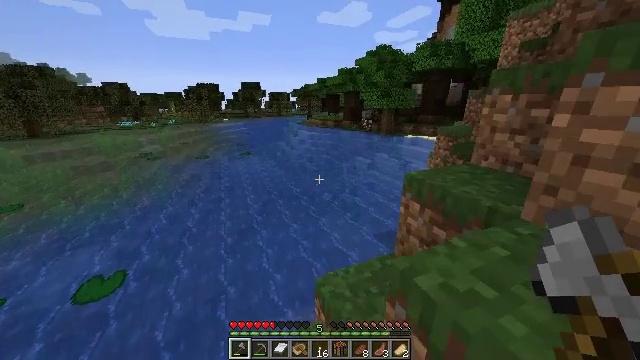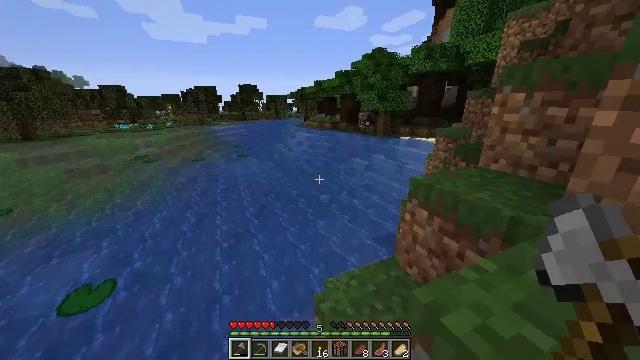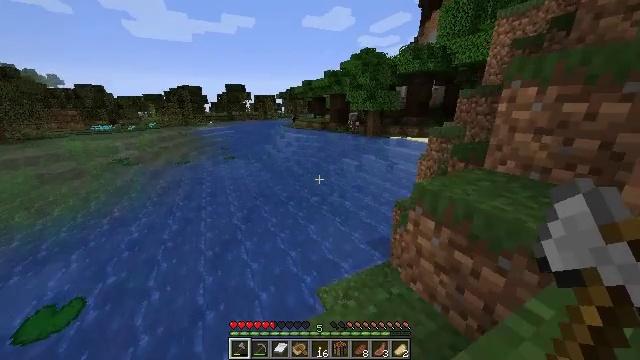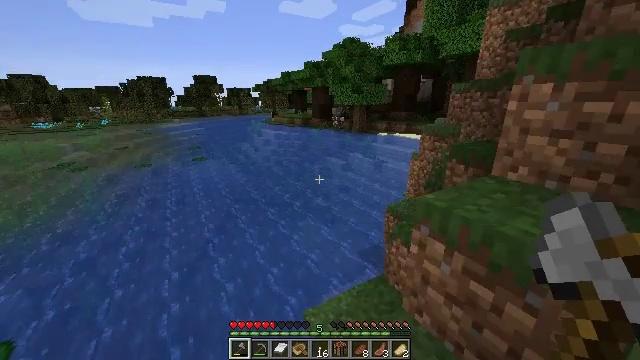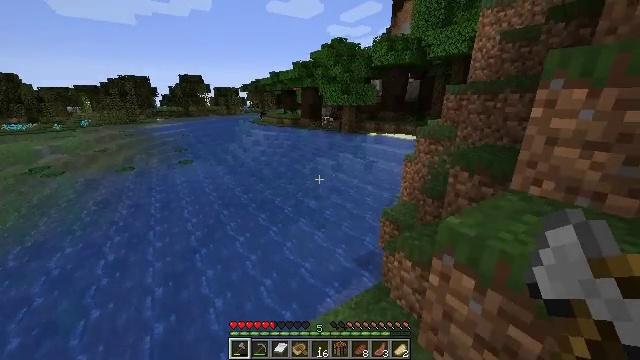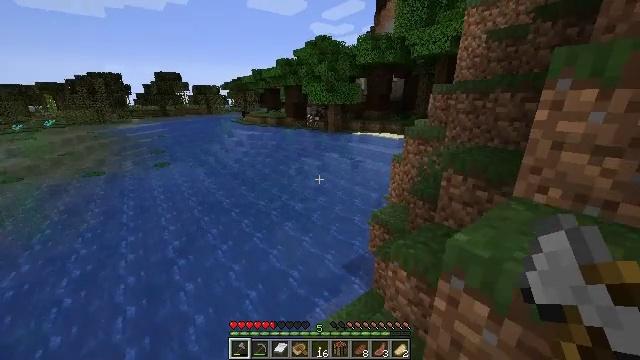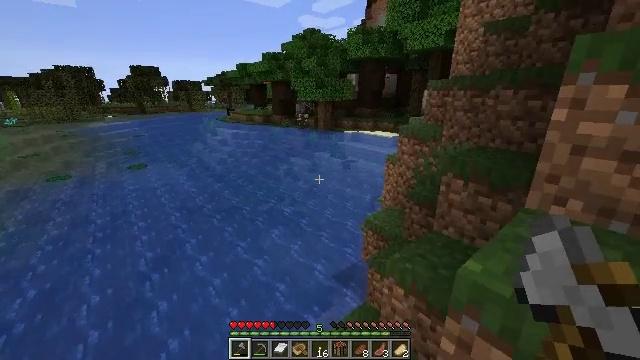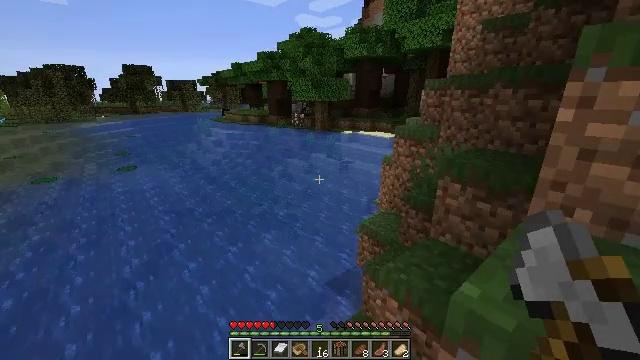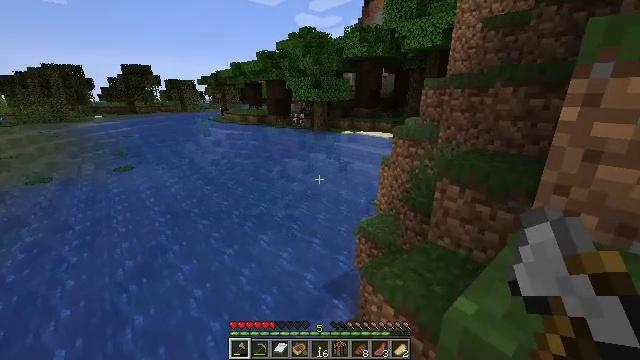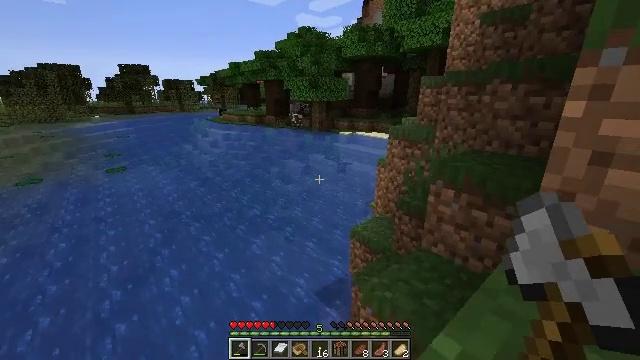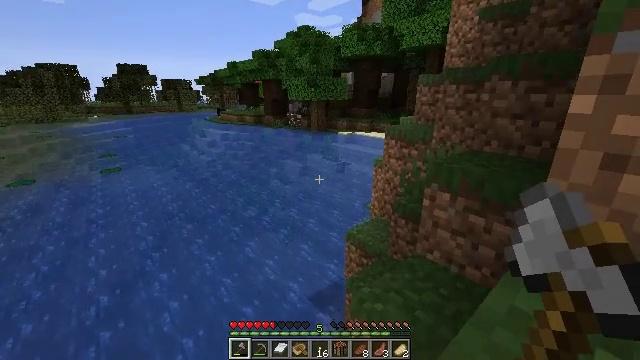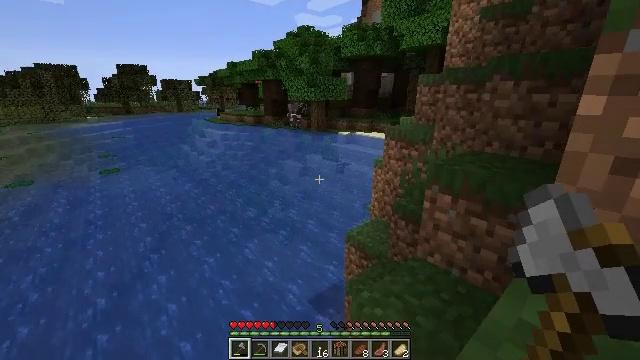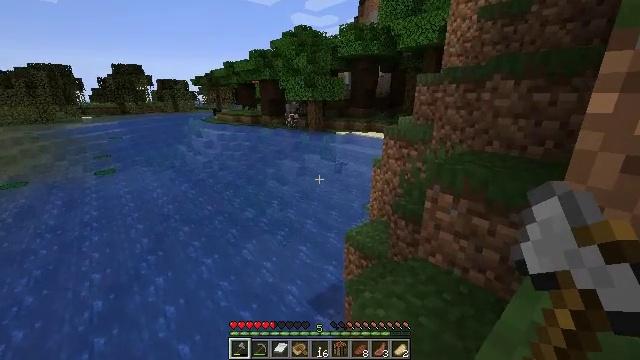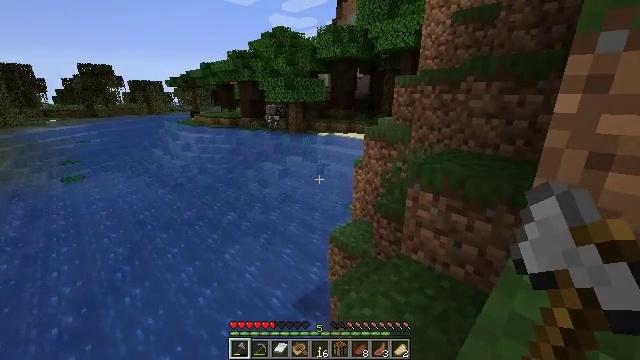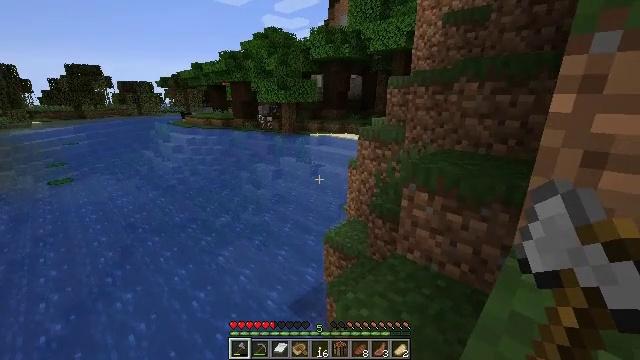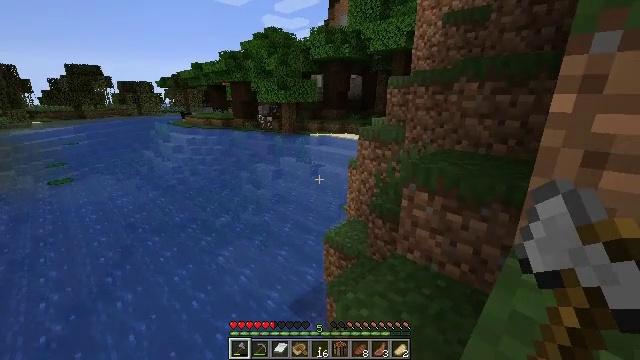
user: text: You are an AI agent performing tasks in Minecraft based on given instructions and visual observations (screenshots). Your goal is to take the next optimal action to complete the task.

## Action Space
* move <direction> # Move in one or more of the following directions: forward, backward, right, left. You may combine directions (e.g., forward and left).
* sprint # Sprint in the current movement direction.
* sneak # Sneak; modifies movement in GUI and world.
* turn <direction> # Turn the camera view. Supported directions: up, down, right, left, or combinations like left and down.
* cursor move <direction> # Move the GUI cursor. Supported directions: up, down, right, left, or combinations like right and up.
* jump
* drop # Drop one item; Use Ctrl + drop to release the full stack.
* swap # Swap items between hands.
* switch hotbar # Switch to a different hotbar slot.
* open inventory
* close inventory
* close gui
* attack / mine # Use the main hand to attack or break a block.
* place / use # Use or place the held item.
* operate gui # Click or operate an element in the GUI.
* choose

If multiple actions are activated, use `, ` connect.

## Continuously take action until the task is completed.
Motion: motion action
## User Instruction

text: Mine the sugar cane near rivers.
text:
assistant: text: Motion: move forward
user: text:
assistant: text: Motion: move forward, turn right
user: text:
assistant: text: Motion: move forward, turn right
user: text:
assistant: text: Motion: move forward, turn right
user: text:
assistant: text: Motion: move forward, turn right
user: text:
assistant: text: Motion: move forward and move right, turn right
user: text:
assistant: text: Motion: move forward and move right
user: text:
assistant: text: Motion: move forward and move right
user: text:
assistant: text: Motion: move forward and move right
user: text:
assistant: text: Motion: move forward and move right
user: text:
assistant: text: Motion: move forward and move right
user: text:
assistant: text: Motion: move forward and move right
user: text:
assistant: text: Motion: move forward and move right, turn right
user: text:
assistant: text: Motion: move forward and move right, turn right
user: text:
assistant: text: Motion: move forward and move right
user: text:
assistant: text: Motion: move forward and move right
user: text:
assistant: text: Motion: move forward and move right
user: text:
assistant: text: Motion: move forward and move right
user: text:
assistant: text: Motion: move forward
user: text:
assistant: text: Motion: move forward
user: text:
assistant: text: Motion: move forward
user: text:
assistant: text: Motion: move forward
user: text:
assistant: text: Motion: move forward
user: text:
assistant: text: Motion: move forward
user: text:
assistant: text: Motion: move forward
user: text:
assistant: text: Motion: move forward
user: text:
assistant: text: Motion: move forward and move right, turn right and up
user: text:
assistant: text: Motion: move forward and move right, turn right and up
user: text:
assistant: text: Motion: move forward and move right, turn right and up
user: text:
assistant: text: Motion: move forward and move right, turn right and up